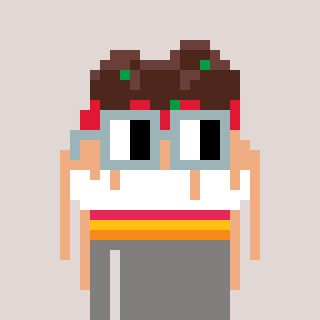
a pixel art character with square dark gray glasses, a spaghetti-shaped head and a bluegrey-colored body on a warm background